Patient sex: M
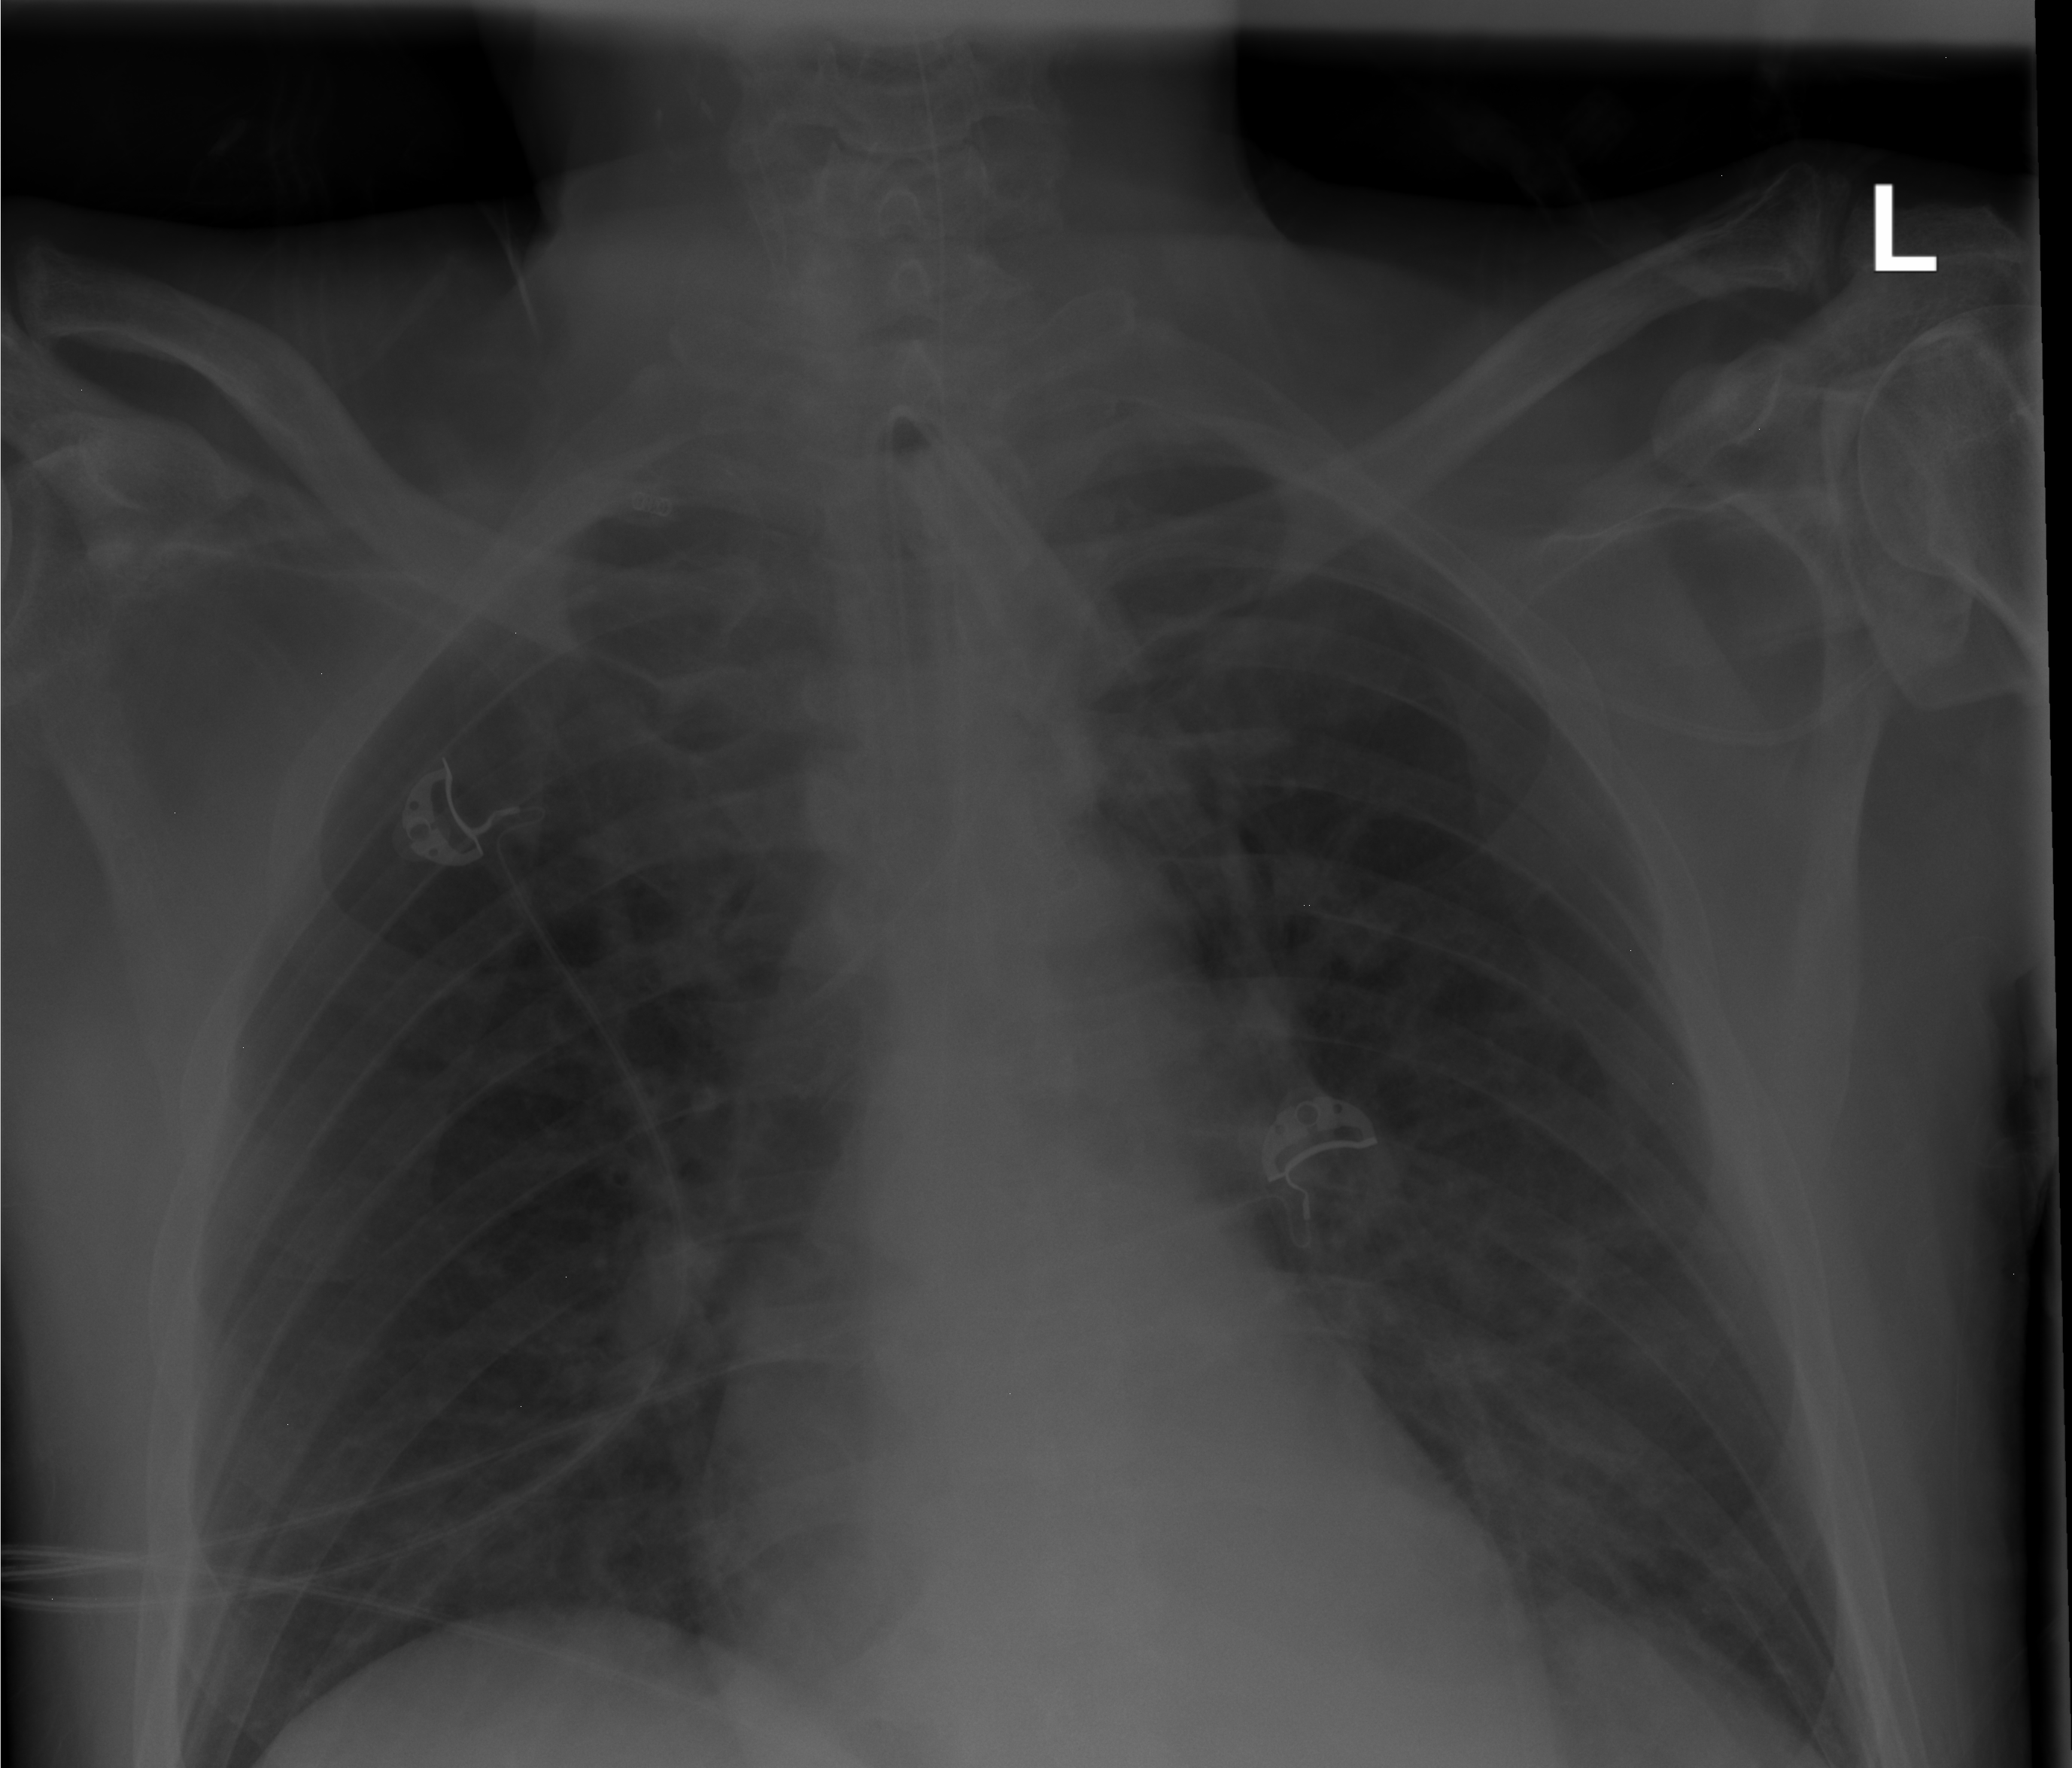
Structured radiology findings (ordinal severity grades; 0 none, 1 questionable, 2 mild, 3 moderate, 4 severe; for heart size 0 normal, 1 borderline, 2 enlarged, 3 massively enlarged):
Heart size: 0
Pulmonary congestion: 0
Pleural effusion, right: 0
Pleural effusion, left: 2
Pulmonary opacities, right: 1
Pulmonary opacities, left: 3
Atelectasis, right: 0
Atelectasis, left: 2